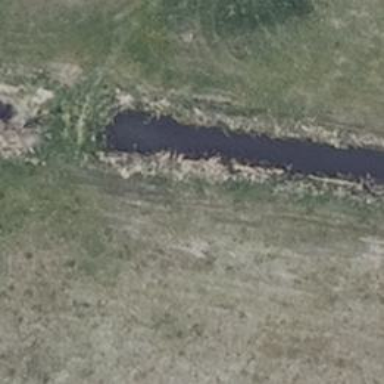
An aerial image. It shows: There is canal with riverbanks.